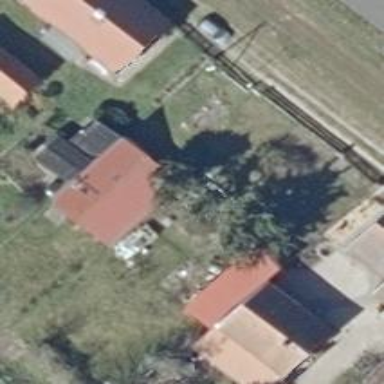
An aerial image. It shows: Detached building.